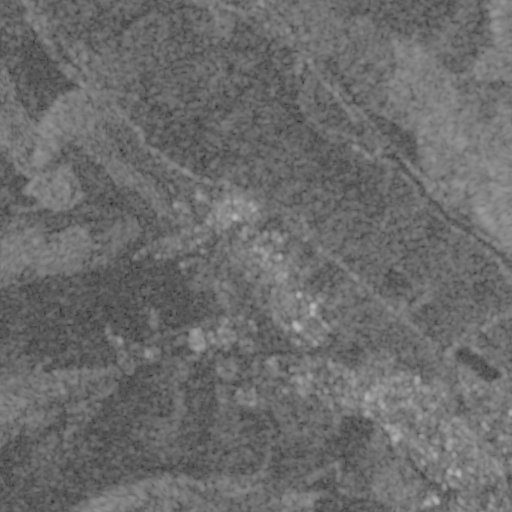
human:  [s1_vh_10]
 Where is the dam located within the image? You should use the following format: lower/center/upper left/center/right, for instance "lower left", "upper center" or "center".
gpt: The dam is located in the upper right of the image.
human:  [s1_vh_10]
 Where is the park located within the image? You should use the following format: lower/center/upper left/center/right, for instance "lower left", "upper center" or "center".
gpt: The park is located in the center of the image.
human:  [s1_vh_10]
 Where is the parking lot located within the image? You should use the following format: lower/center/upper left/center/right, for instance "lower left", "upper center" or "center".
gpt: The parking lot is located in the lower right of the image.
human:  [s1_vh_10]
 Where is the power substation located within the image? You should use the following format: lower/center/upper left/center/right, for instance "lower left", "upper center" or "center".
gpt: The power substation is located in the center of the image.
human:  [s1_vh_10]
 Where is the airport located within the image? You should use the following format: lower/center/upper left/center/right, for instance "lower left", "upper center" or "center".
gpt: There is no airport in the image.

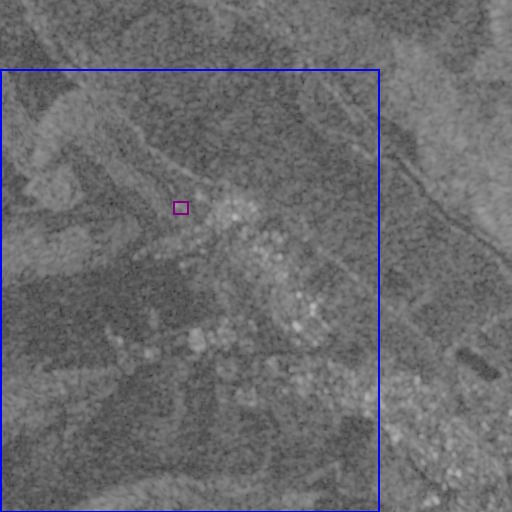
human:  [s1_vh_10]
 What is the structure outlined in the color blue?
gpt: The structure outlined in blue is a crop field.
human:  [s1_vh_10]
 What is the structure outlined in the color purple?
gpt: The structure outlined in purple is a power substation.
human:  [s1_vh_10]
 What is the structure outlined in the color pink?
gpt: There is no pink outline.